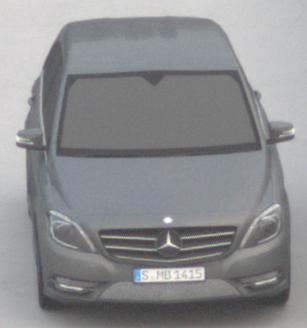
Make: Mercedes-Benz
Model: B 180 BlueEFFICIENCY
Detailed model: B-Class (246)
Model produced from: 2011/11
Model produced until: 2012/10
Doors: 5
Color: gray
Road condition: dry road
Daytime: morning or afternoon
Contrast: low contrast